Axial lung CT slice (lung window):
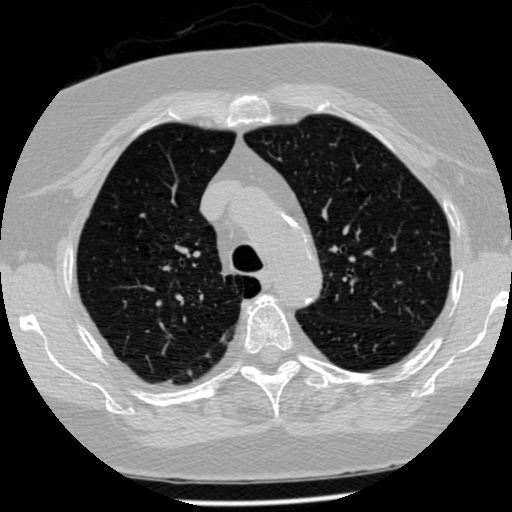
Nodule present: no